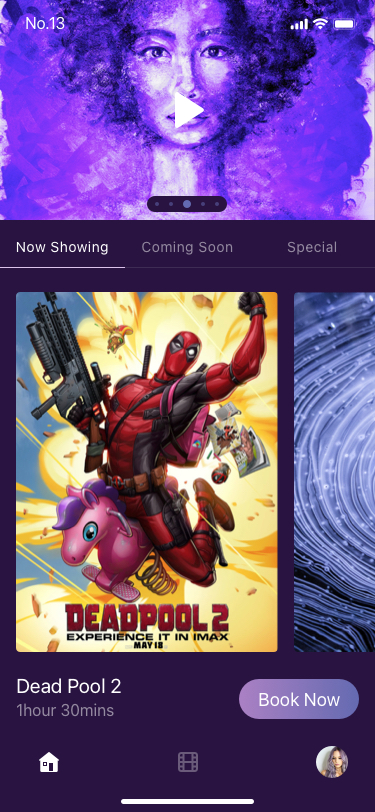
Text in this UI design:
Now Showing
Coming Soon
Special
Dead Pool 2
1hour 30mins